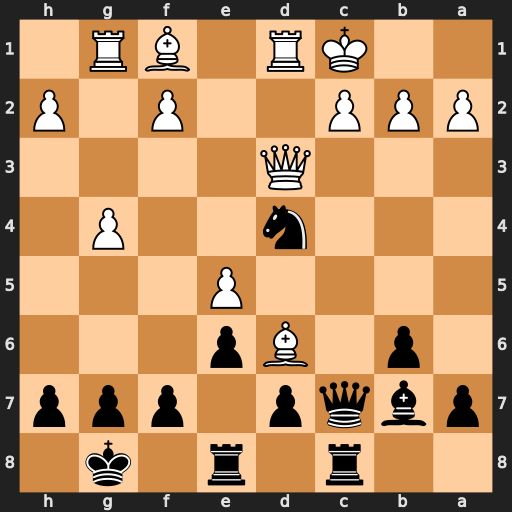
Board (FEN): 2r1r1k1/pbqp1ppp/1p1Bp3/4P3/3n2P1/3Q4/PPP2P1P/2KR1BR1
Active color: b
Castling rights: -
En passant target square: -
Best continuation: Qxc2+ Qxc2 Rxc2+ Kb1 Rec8